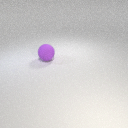
large purple rubber sphere